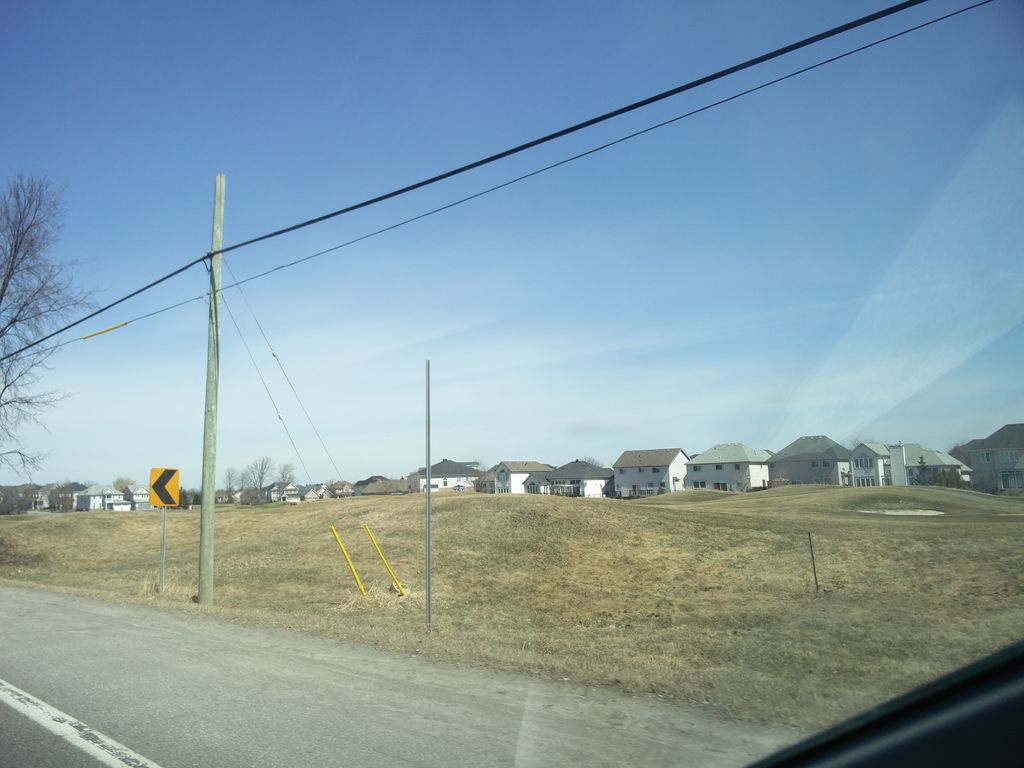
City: ottawa-gatineau